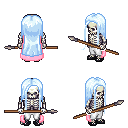
a pixel art fantasy rpg character, male body template, skeleton, pink cape, white pants, white cyan extra-long hairstyle, ghillies, spear, four views (front, back, left, right), 2x2 character sprite sheet, small pixel art, hard edges, no anti-aliasing